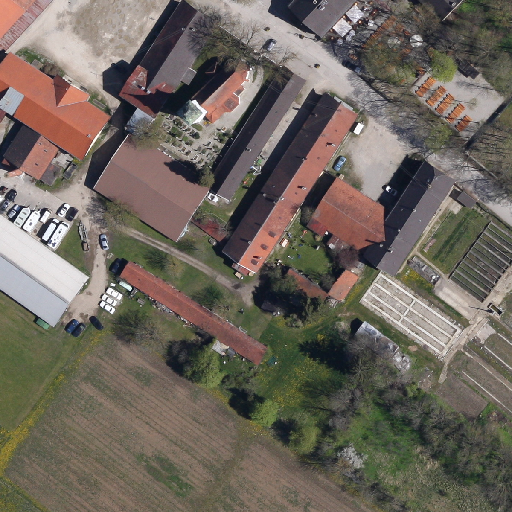
Referring expression: car